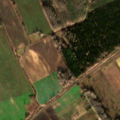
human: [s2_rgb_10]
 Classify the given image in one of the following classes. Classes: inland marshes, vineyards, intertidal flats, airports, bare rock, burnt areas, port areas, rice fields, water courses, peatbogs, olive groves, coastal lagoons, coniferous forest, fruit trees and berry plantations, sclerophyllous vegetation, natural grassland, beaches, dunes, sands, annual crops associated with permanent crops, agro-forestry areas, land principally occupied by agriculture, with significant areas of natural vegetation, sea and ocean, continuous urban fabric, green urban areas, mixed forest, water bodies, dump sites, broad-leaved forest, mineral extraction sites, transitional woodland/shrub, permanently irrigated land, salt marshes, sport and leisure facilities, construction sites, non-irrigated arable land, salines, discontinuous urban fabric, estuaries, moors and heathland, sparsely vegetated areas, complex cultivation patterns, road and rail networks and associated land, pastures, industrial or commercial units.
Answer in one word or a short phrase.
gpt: non-irrigated arable land, fruit trees and berry plantations, complex cultivation patterns, broad-leaved forest, mixed forest, transitional woodland/shrub